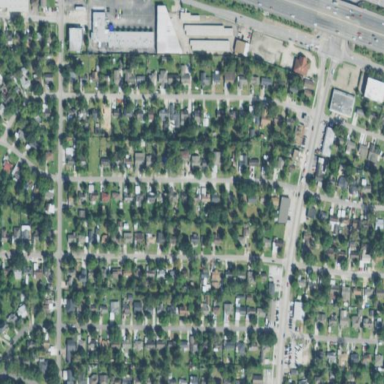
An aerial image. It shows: Residential area composed of single-family homes.